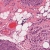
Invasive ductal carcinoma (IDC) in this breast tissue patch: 1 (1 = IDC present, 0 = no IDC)